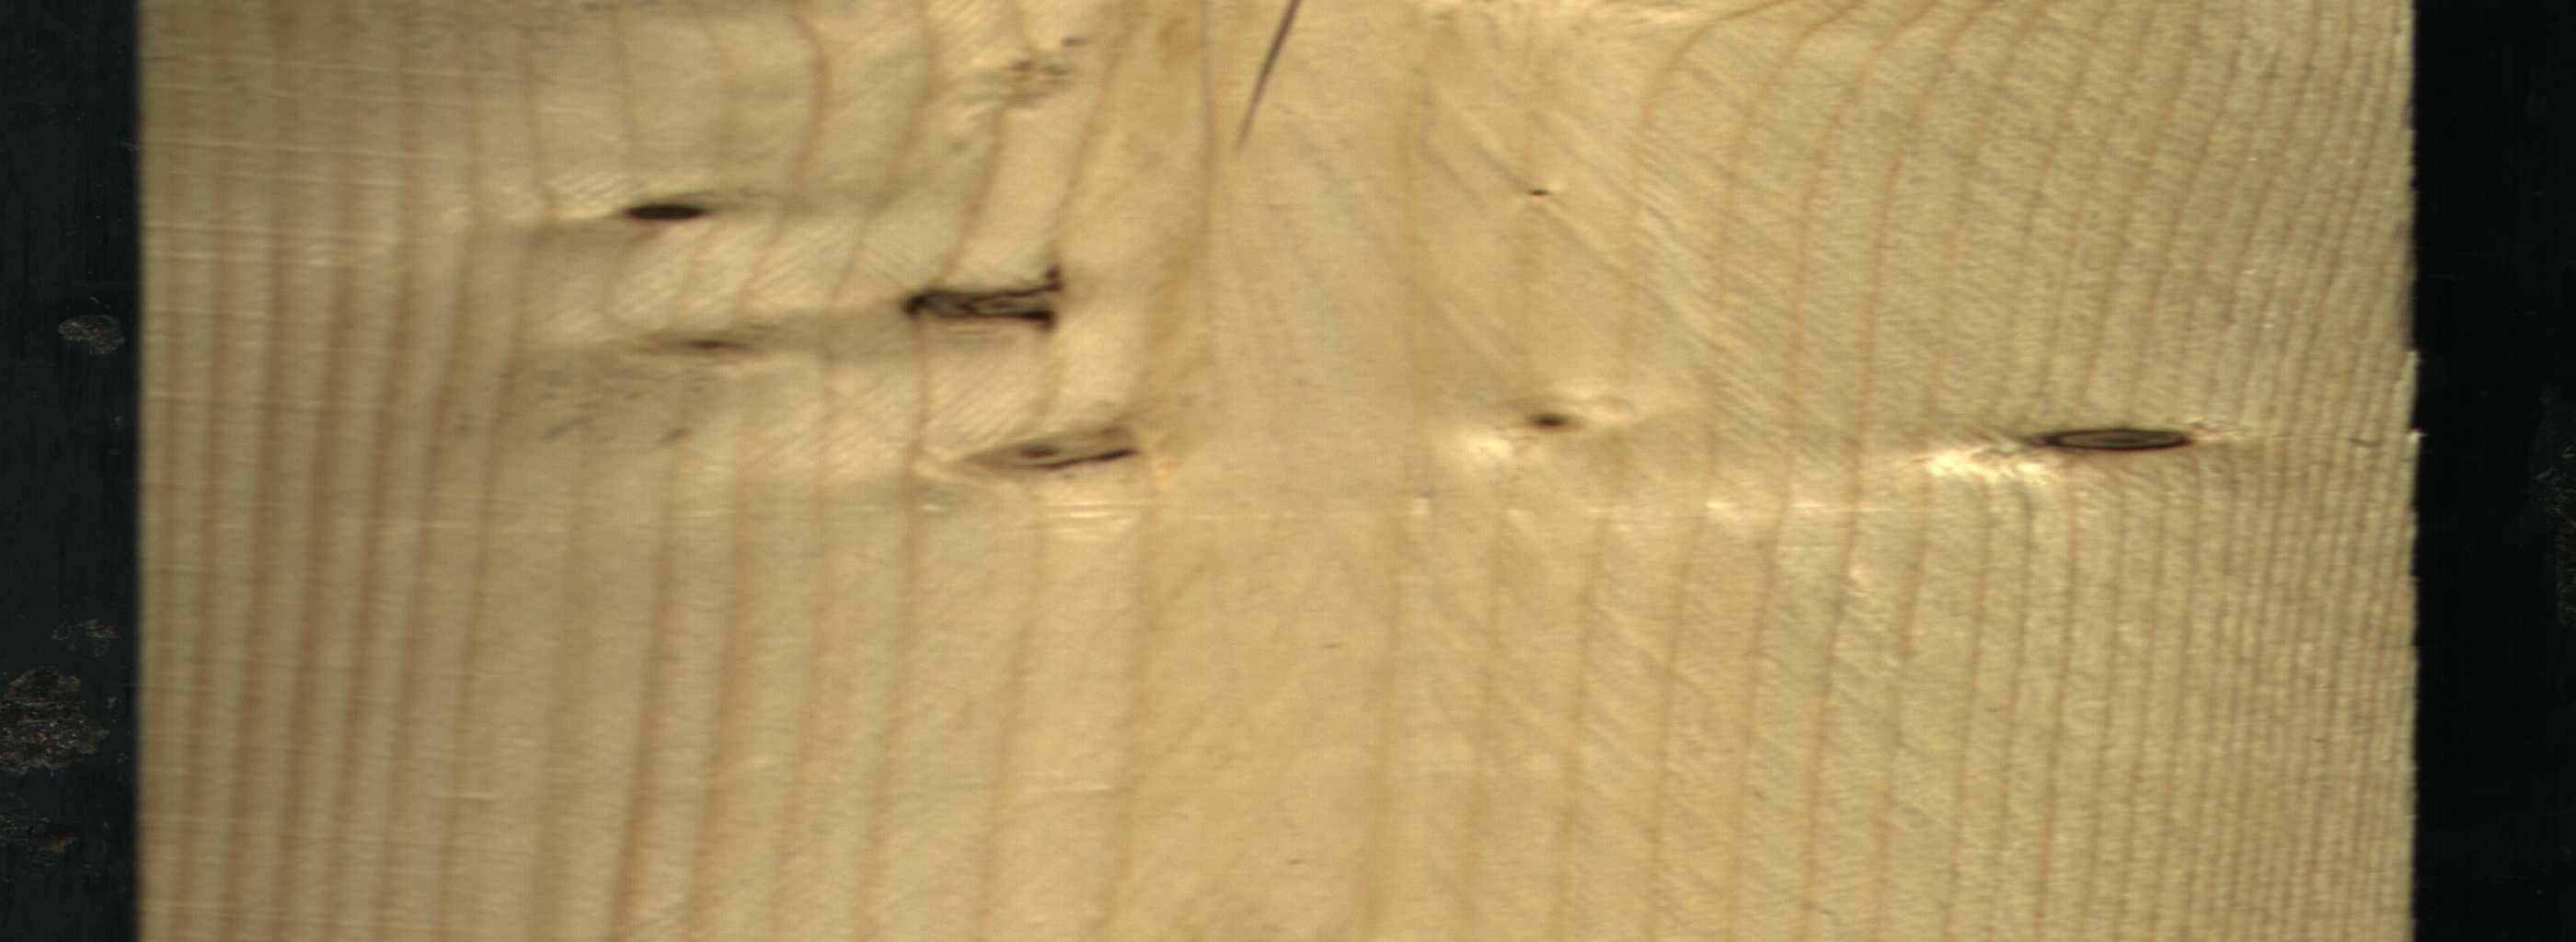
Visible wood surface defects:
Crack
Dead_Knot
Dead_Knot
Dead_Knot
Live_Knot
Live_Knot
Live_Knot